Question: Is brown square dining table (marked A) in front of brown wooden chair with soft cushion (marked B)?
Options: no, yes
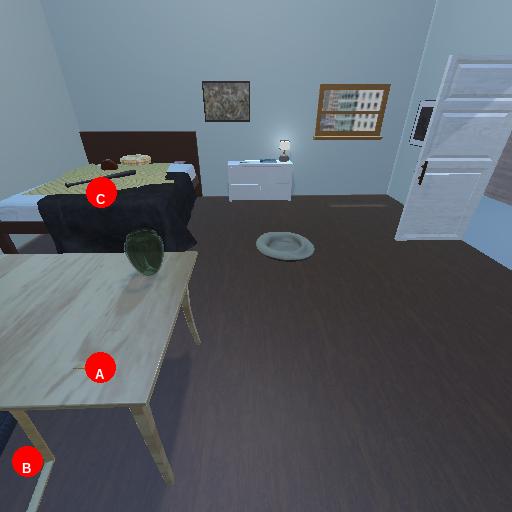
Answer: no